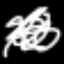
Label: squiggle